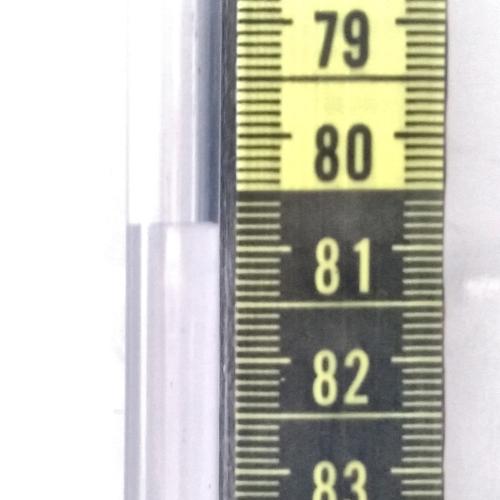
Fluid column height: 80.8 cm